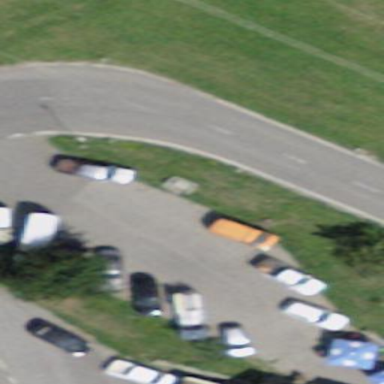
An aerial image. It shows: Parking area with asphalt surface.